Question: I have a need for some very long multi line labels on the y axis of a highcharts bar chart.
My issue is that long, multi-line labels cause the following label to be removed - probably an internal overlap failsafe of some kind.
I am at the point where I increased the label width so that i could control the word wrapping myself with line breaks (the internal word wrap also yields the same issue i am having with missing labels.)
I'd love to be able to turn off this feature and deal with the overlap myself.
Example:

chart options:
'''
{
"colors": [
"#00AEEF"
],
"credits": {
"enabled": false
},
"chart": {
"type": "bar"
},
"tooltip": {},
"plotOptions": {
"column": {
"pointPadding": 0.2,
"borderWidth": 0
},
"series": {
"borderWidth": 0,
"dataLabels": {
"enabled": true,
"format": "{point.y:.1f}%"
}
}
},
"series": [
{
"showInLegend": false,
"data": [
[
"this is a pretty long label <br/>that will most likely cause the next<br/> row not to appear",
70
],
[
"this is a pretty long label <br/>that will most likely cause the next<br/> row not to appear",
62.5
],
[
"this is a pretty long label <br/>that will most likely cause the next<br/> row not to appear",
41.25
],
[
"this is a pretty long label <br/>that will most likely cause the next<br/> row not to appear",
26.25
],
[
"this is a pretty long label <br/>that will most likely cause the next<br/> row not to appear",
18.75
],
[
"this is a pretty long label <br/>that will most likely cause the next<br/> row not to appear",
11.25
],
[
"this is a pretty long label <br/>that will most likely cause the next<br/> row not to appear",
7.5
],
[
"this is a pretty long label <br/>that will most likely cause the next<br/> row not to appear",
3.75
],
[
"this is a pretty long label <br/>that will most likely cause the next<br/> row not to appear",
3.75
]
]
}
],
"xAxis": {
"minorGridLineWidth": 0,
"minorTickLength": 0,
"tickLength": 0,
"type": "category",
"labels": {
"overflow": "justify",
"style": {
"color": "#525151",
"fontSize": "12px",
"lineHeight": "10%",
"fontFamily": "Helvetica Neue, Helvetica ,Helvetica,Arial,sans-serif",
"width": "999px"
},
"y": -10
}
},
"yAxis": {
"min": 0,
"title": {
"text": "Percent (%)"
}
}
}
'''
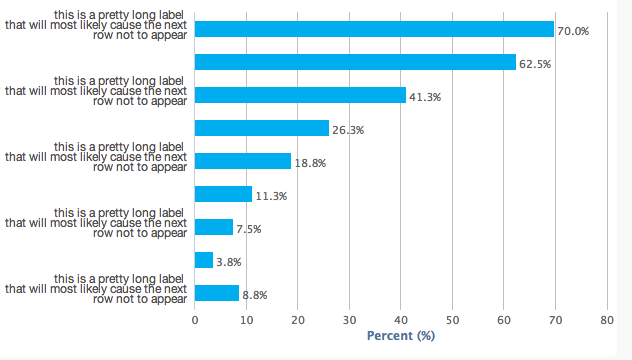
Answer: Simply set 'step: 1', see: <URL>
<URL>.